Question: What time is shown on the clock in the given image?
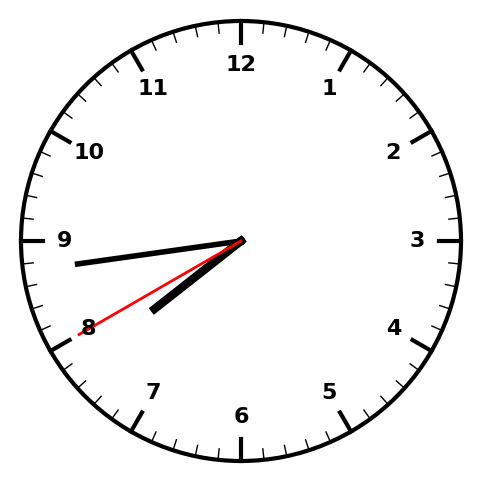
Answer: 07:43:40